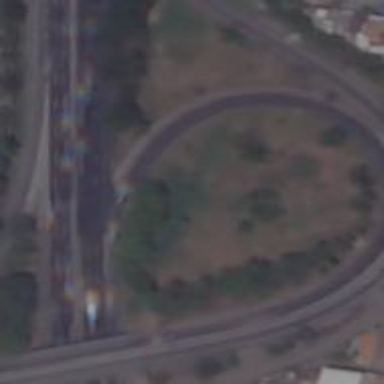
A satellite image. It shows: Motorway link.